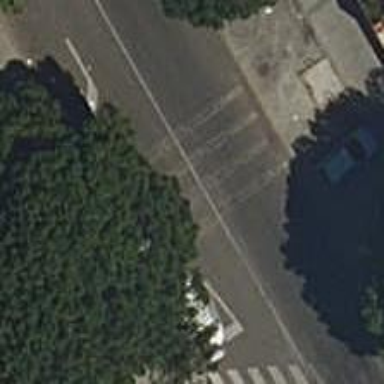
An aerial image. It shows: Bump for traffic calming.